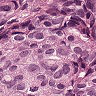
Metastatic tissue present: yes